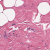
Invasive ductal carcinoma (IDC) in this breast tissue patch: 0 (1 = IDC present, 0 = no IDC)